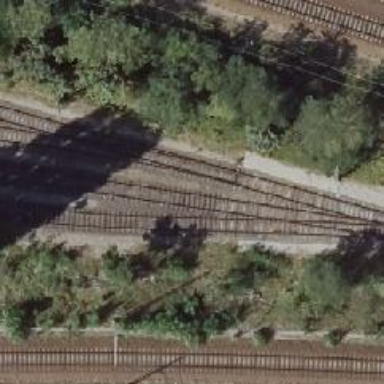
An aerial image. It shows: Railway switch with the turnout on the left side.